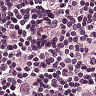
Metastatic tissue present: yes